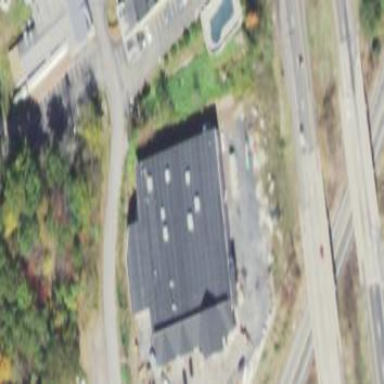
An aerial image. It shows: Building housing motorcycle shop.